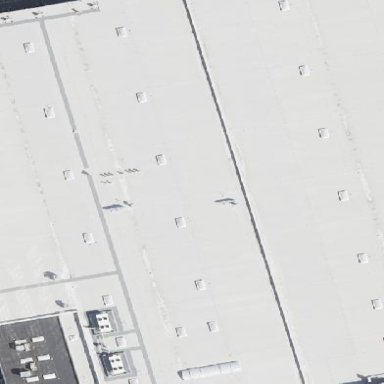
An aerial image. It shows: Gray warehouse with flat roof made of tar paper.